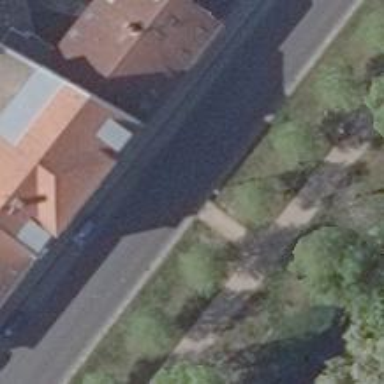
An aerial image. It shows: Secondary road with asphalt surface.